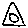
Label: triangle